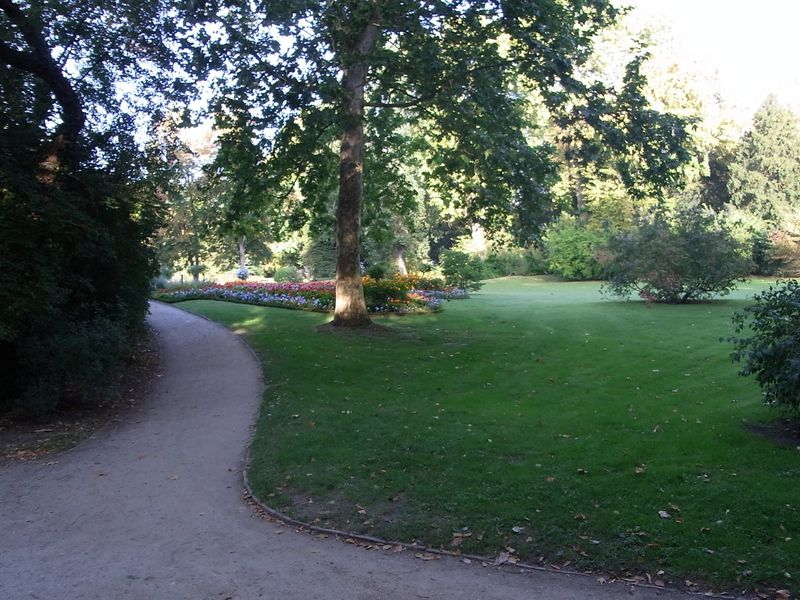
Titel: Marlygarten
Künstler: Peter Joseph Lenné
Standort: Potsdam
Institution: Marlygarten / Friedenskirche
Schlagwörter: baum, blau, blätter, dunkel, himmel, laub, schatten, bäume, grün, äste, abend, blumen, hell, licht, orange, anlage, blüten, gras, park, rasen, rot, schloss, weg, wiese, natur, stamm, strauch, busch, büsche, gebüsch, pfad, sonne, sträucher, pflanzen, wald, garten, farbig, sommer, pflaster, allee, lila, tag, violett, herbst, blue, red, white, afternoon, green, grey, yellow, bed, flowers, picture, brown, foto, fotografie, photographie, münchen, pavement, laubbaum, sonnig, photo, flecken, kurve, flower, farbfoto, rock, sky, tree, field, landscape, nature, lane, summer, sun, trees, beet, beete, blumenbeet, rabatte, autumn, forest, grass, light, bushes, garden, path, plants, road, way, color, purple, shadow, weggabelung, englischer garten, aufnahme, weise, fall, bright, meadow, sunlight, dirt, sunny, sunshine, day, spring, leaves, trunk, hofgarten, anlagen, lawn, walk, englischer, colorful, ground, sträuche, parklandschaft, gepflastert, gepflegt, rose, bush, branches, shrub, begrenzung, beautiful, leaf, leisure, outdoors, shade, englicher garten, shrubs, contrast, land, trail, realistic, photograph, photography, überbelichtet, parkweg, earth, fotograph, rasenkante, golf, pretty, fork, walkway, daylight, freen, national park, asphalt, geteert, shrubbery, curve, gradd, flora, rasenknate, tree trunk, winding, fauna, gravel path, gravel, leeves, photograpg, eis, patch, fotography, garten anlage, rasen wiese, gras grün weg, gemät, gemäht, einfassung, peaceful park, bad light, emerald, shdaow, color photo, rabate, good weather, road not taken, late summer, color photograph, flowerbed, green grass